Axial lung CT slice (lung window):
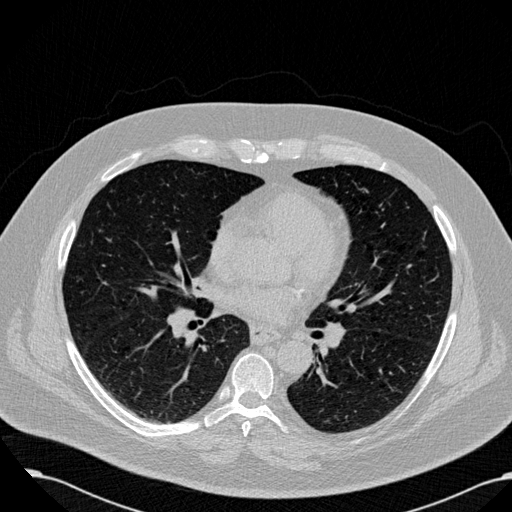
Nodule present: no